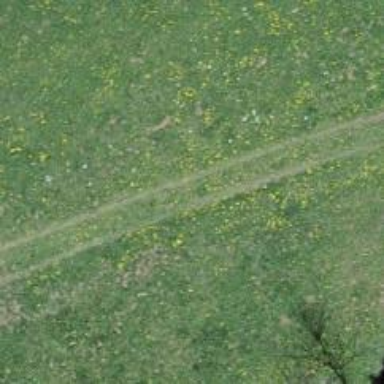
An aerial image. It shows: Track with very rough surface.